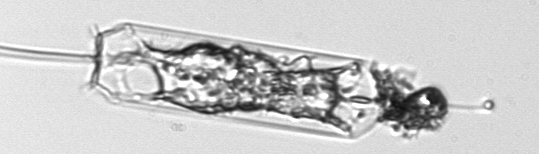
Label: Ditylum_brightwellii